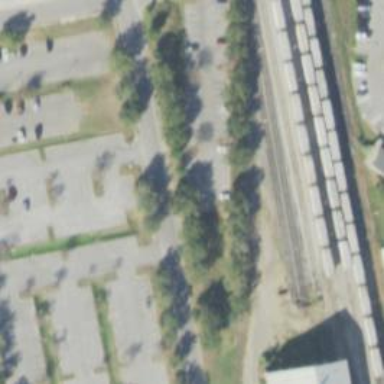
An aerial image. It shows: Railway spur service.